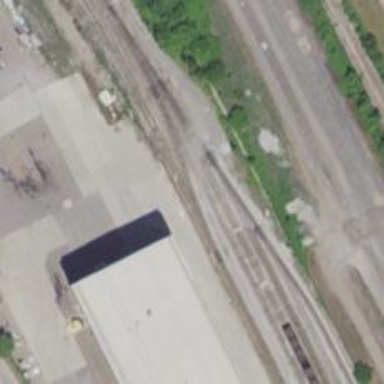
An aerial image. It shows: Railway yard used for servicing trains.